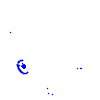
Particle: pion